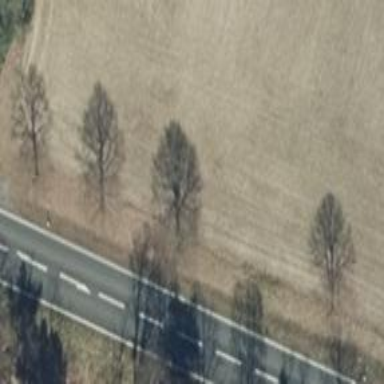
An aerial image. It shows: Row of deciduous broadleaved trees.